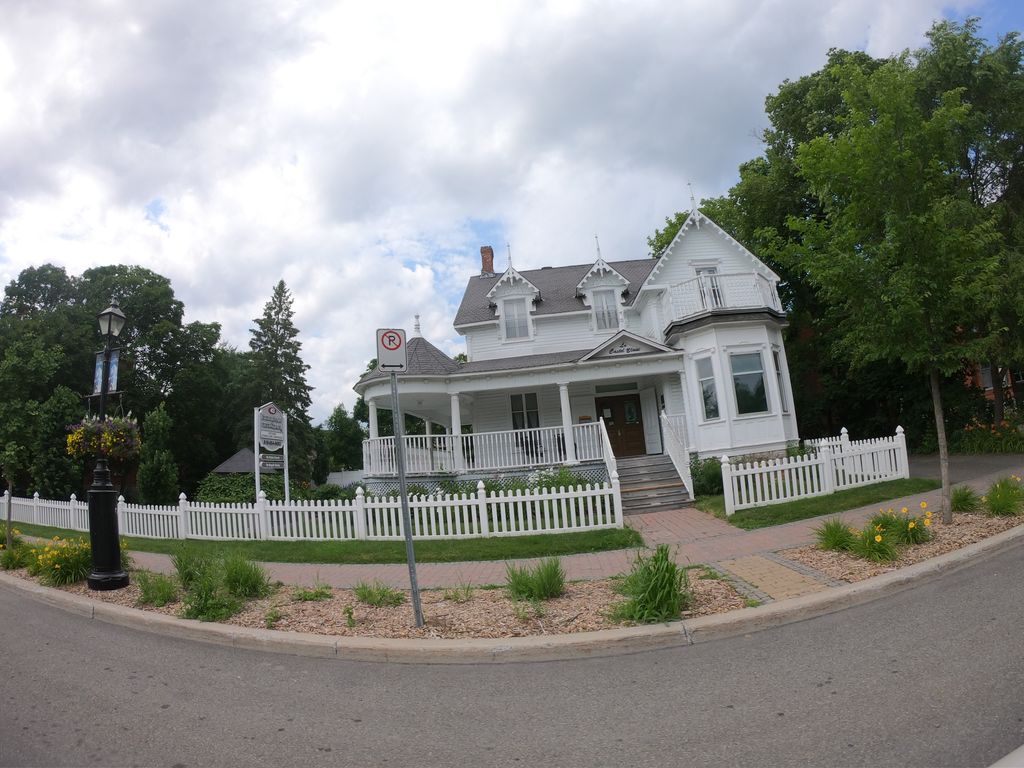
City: ottawa-gatineau